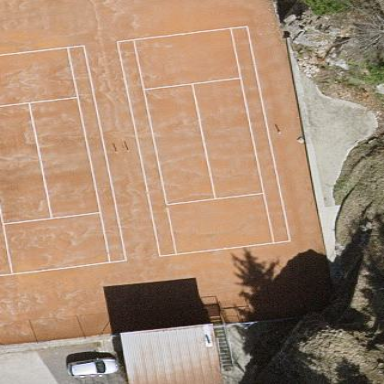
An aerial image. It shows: Tennis court on pitch designated for leisure land.